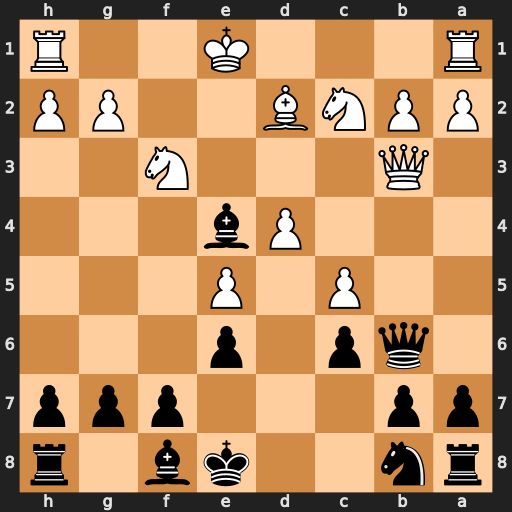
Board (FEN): rn2kb1r/pp3ppp/1qp1p3/2P1P3/3Pb3/1Q3N2/PPNB2PP/R3K2R
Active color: b
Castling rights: KQkq
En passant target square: -
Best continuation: Qxb3 axb3 Bxc2